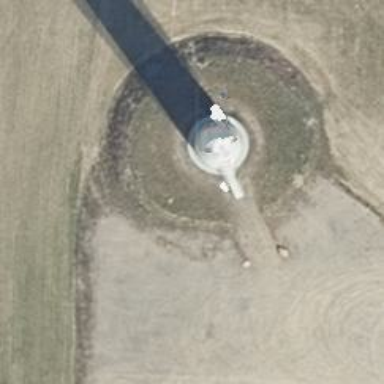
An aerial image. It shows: Wind generator powered by wind turbines of horizontal axis type. It is manufactured by Vestas.